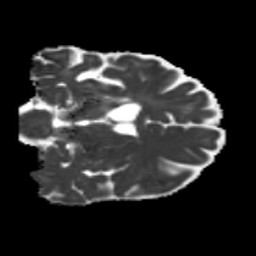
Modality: MD
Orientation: coronal
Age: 47
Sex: male
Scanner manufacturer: siemens
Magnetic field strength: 3 T
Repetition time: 5.25 s
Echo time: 0.08 s